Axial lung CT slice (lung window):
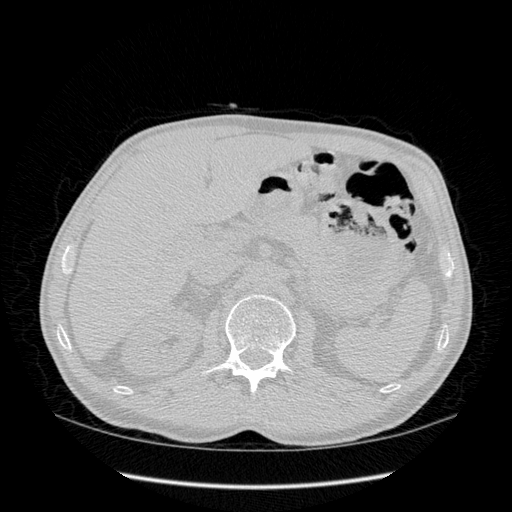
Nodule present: no